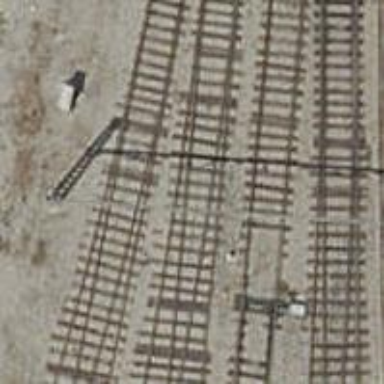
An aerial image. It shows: Railway yard with electrified contact lines.